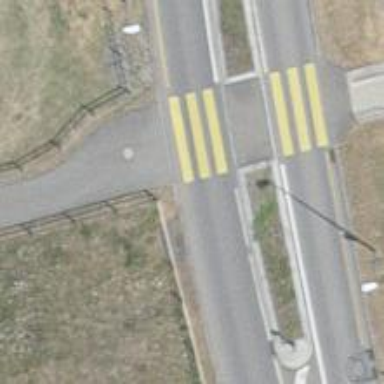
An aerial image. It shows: Kerb barrier.